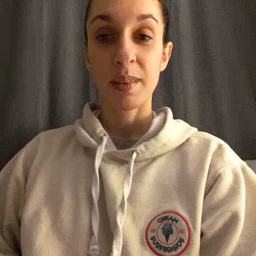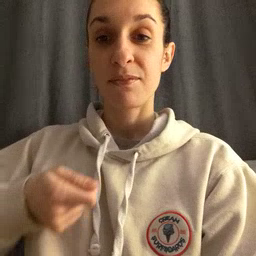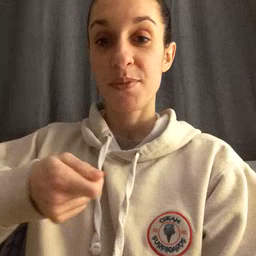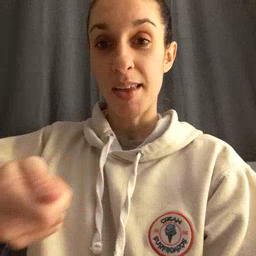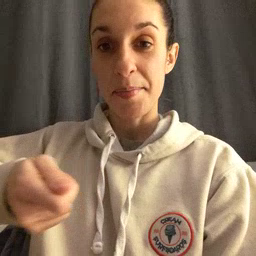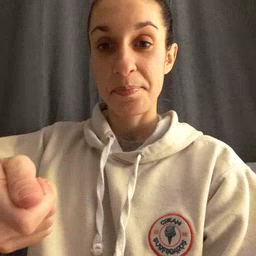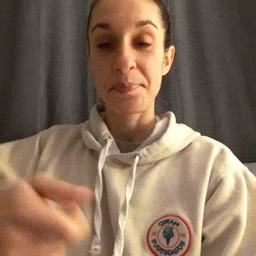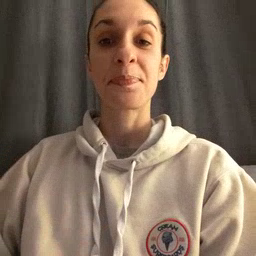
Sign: vacuum